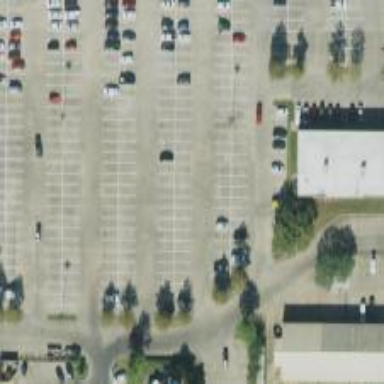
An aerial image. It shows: Parking space is available.